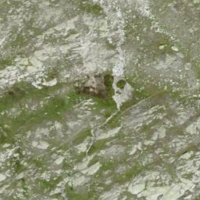
EUNIS habitat code: 31
Species observed at this site:
Eriophorum scheuchzeri